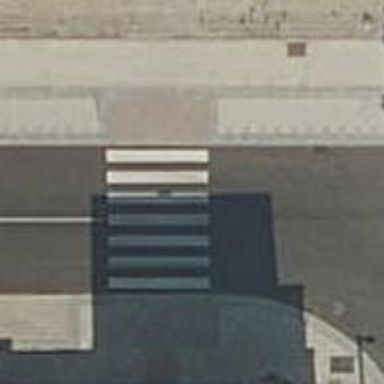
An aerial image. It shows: Uncontrolled zebra crossing on the road.